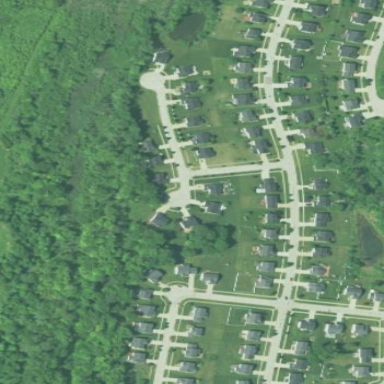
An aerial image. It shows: Located in suburban residential area.